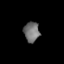
Tissue: lung
Cell type: T cells
Senescence score: 0.1132
Nuclear area (px): 310
Mean DAPI intensity: 111.516